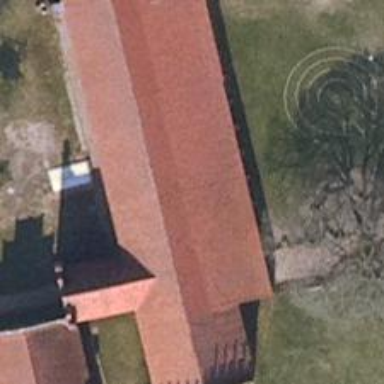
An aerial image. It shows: Gabled roof with roof tiles. The roof orientation is along the building structure.